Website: home-depot
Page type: receipt
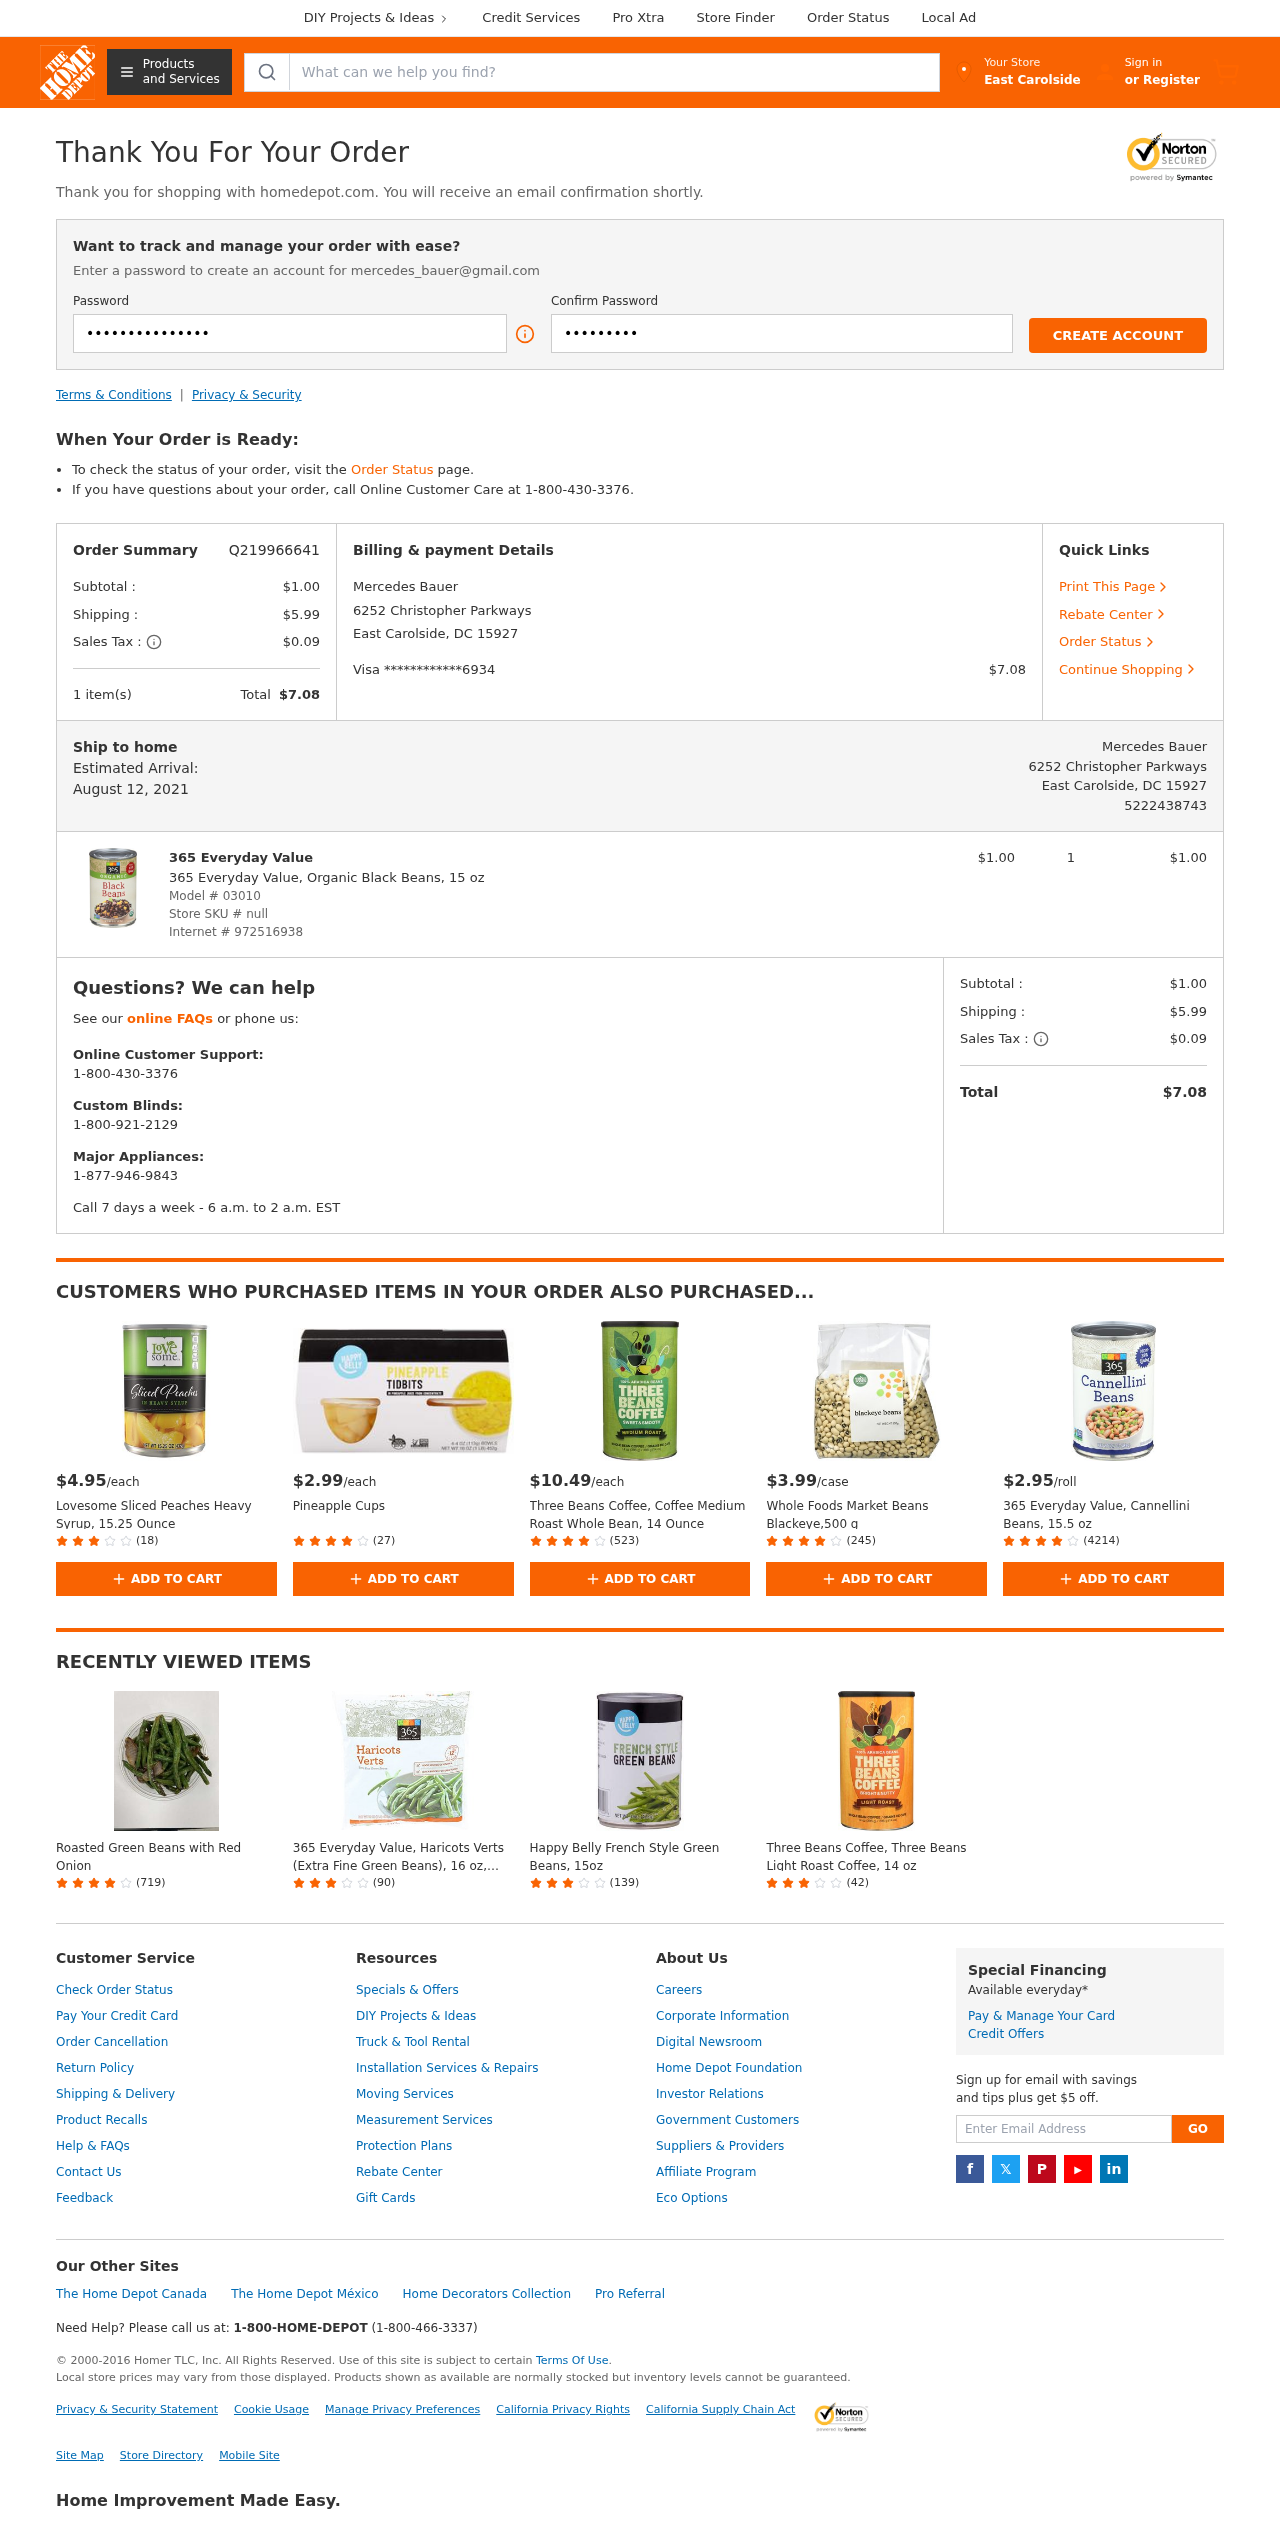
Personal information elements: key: PII_CARD_LAST4
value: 6934
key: PII_CARD_TYPE
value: Visa
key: PII_CITY
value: East Carolside
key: PII_EMAIL
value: mercedes_bauer@gmail.com
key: PII_FULLNAME
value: Mercedes Bauer
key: PII_PHONE
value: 5222438743
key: PII_STREET
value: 6252 Christopher Parkways
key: PII_CITY_STATE_ZIP
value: East Carolside, DC 15927
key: PII_FULLNAME2
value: Mercedes Bauer
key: PII_POSTCODE
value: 15927
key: PII_STATE_ABBR
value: DC
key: PII_STATE
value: DC
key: PII_POSTCODE_FULL
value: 15927
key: PII_CITY_STATE
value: East Carolside, DC
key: PII_POSTCODE_NUMERIC
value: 15927
Product elements: key: PRODUCT1_BRAND
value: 365 Everyday Value
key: PRODUCT1_NAME
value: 365 Everyday Value, Organic Black Beans, 15 oz
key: PRODUCT1_PRICE
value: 1
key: PRODUCT1_QUANTITY
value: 1
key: PRODUCT2_PRICE
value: $4.95
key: PRODUCT2_NAME
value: Lovesome Sliced Peaches Heavy Syrup, 15.25 Ounce
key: PRODUCT2_NUM_RATINGS
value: (18)
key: PRODUCT3_PRICE
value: $2.99
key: PRODUCT3_NAME
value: Pineapple Cups
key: PRODUCT3_NUM_RATINGS
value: (27)
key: PRODUCT4_PRICE
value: $10.49
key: PRODUCT4_NAME
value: Three Beans Coffee, Coffee Medium Roast Whole Bean, 14 Ounce
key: PRODUCT4_NUM_RATINGS
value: (523)
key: PRODUCT5_PRICE
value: $3.99
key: PRODUCT5_NAME
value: Whole Foods Market Beans Blackeye,500 g
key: PRODUCT5_NUM_RATINGS
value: (245)
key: PRODUCT6_PRICE
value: $2.95
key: PRODUCT6_NAME
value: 365 Everyday Value, Cannellini Beans, 15.5 oz
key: PRODUCT6_NUM_RATINGS
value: (4214)
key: PRODUCT7_NAME
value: Roasted Green Beans with Red Onion
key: PRODUCT7_NUM_RATINGS
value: (719)
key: PRODUCT8_NAME
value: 365 Everyday Value, Haricots Verts (Extra Fine Green Beans), 16 oz, (Frozen)
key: PRODUCT8_NUM_RATINGS
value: (90)
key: PRODUCT9_NAME
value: Happy Belly French Style Green Beans, 15oz
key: PRODUCT9_NUM_RATINGS
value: (139)
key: PRODUCT10_NAME
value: Three Beans Coffee, Three Beans Light Roast Coffee, 14 oz
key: PRODUCT10_NUM_RATINGS
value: (42)
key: PRODUCT_MODEL_NUMBER
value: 03010
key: PRODUCT_INTERNET_NUMBER
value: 972516938
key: PRODUCT1_LINE_TOTAL
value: $1.00
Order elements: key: ORDER_ID
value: Q219966641
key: ORDER_SUBTOTAL
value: $1.00
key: ORDER_SHIPPING_COST
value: $5.99
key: ORDER_TAX
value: $0.09
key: ORDER_NUM_ITEMS
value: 1 item(s)
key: ORDER_TOTAL
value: $7.08
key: ORDER_DELIVERY_DATE
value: August 12, 2021
Search elements: key: HEADER_SEARCH
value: What can we help you find?
Other elements: key: STORE_SKU
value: null